Field crop: tomato
Growth stage: 1
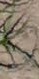
Species: cyperus